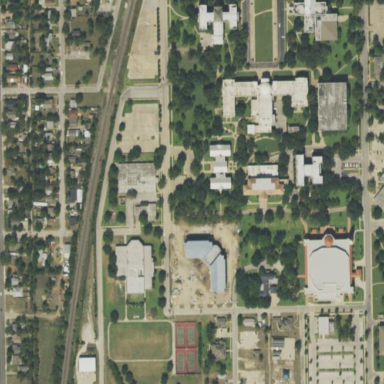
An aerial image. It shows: College.